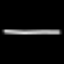
Label: line